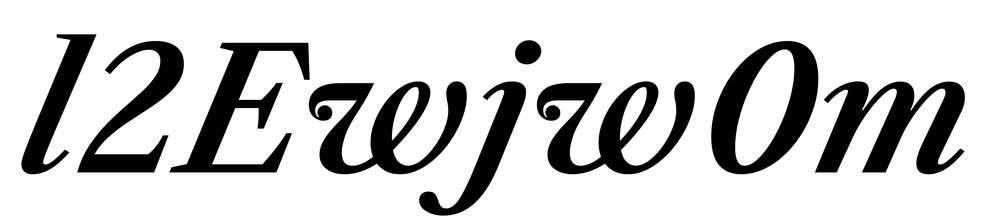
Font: LibreCaslonText-Italic_SemiBold_Italic